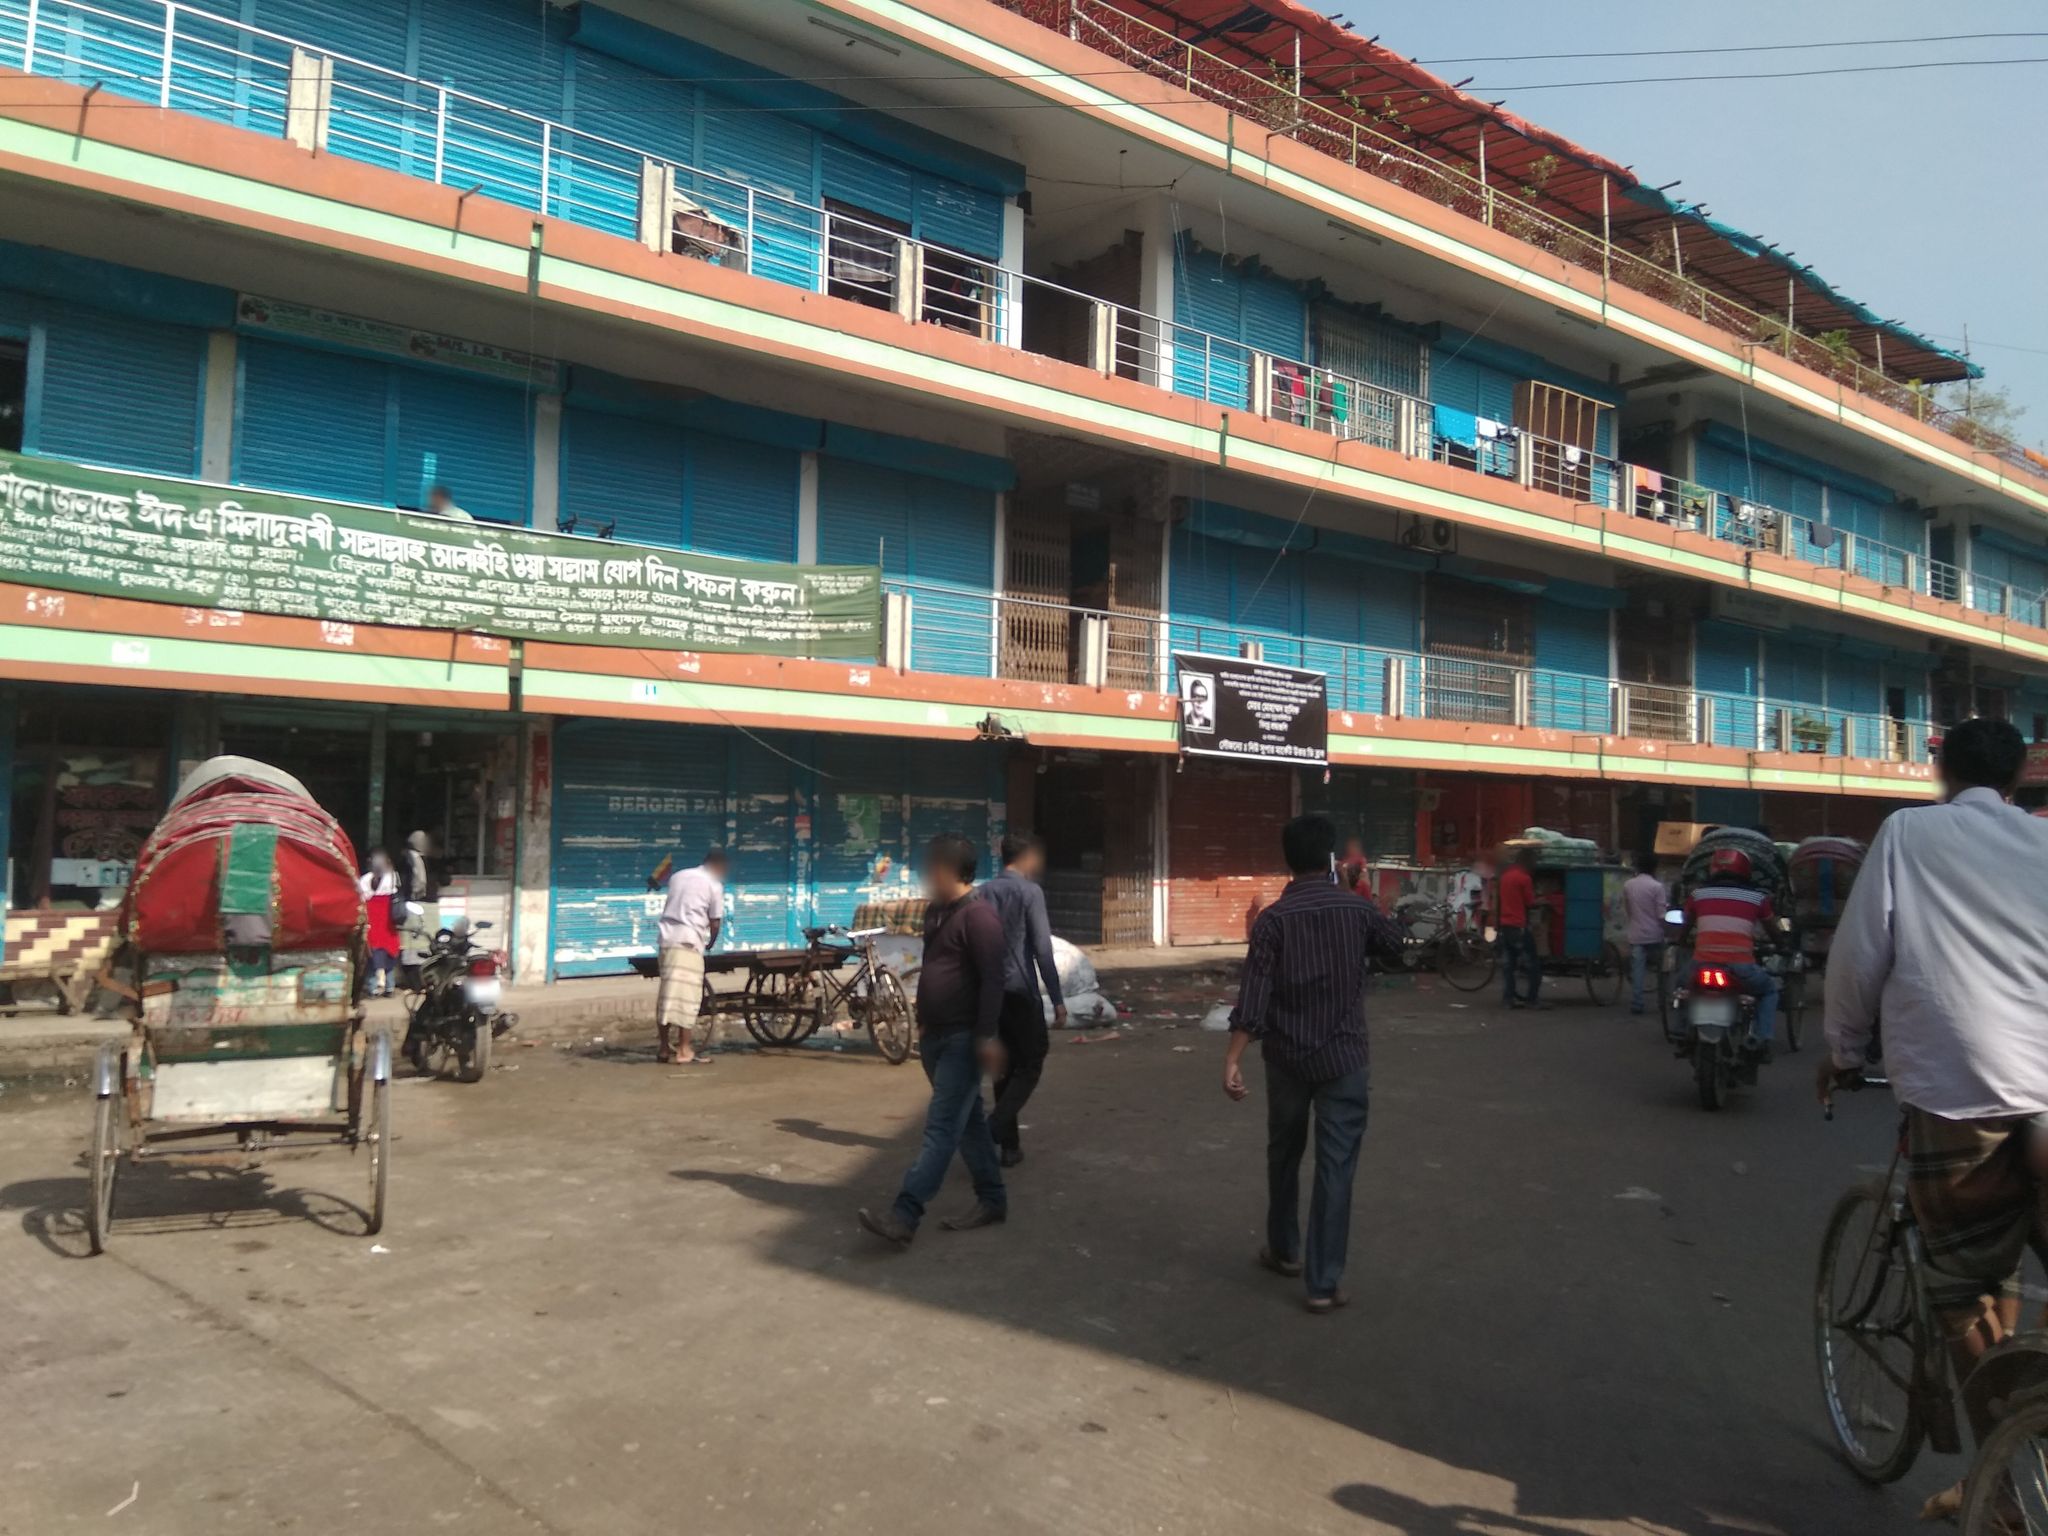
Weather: clear
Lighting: day
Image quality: good
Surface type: walking surface
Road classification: unclassified, residential
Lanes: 2
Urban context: urban centre
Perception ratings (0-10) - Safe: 4.37, Lively: 5.35, Beautiful: 3.64, Boring: 2.46, Depressing: 3.55, Wealthy: 3.86